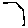
Label: hexagon